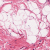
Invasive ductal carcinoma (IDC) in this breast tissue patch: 0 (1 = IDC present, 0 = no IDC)